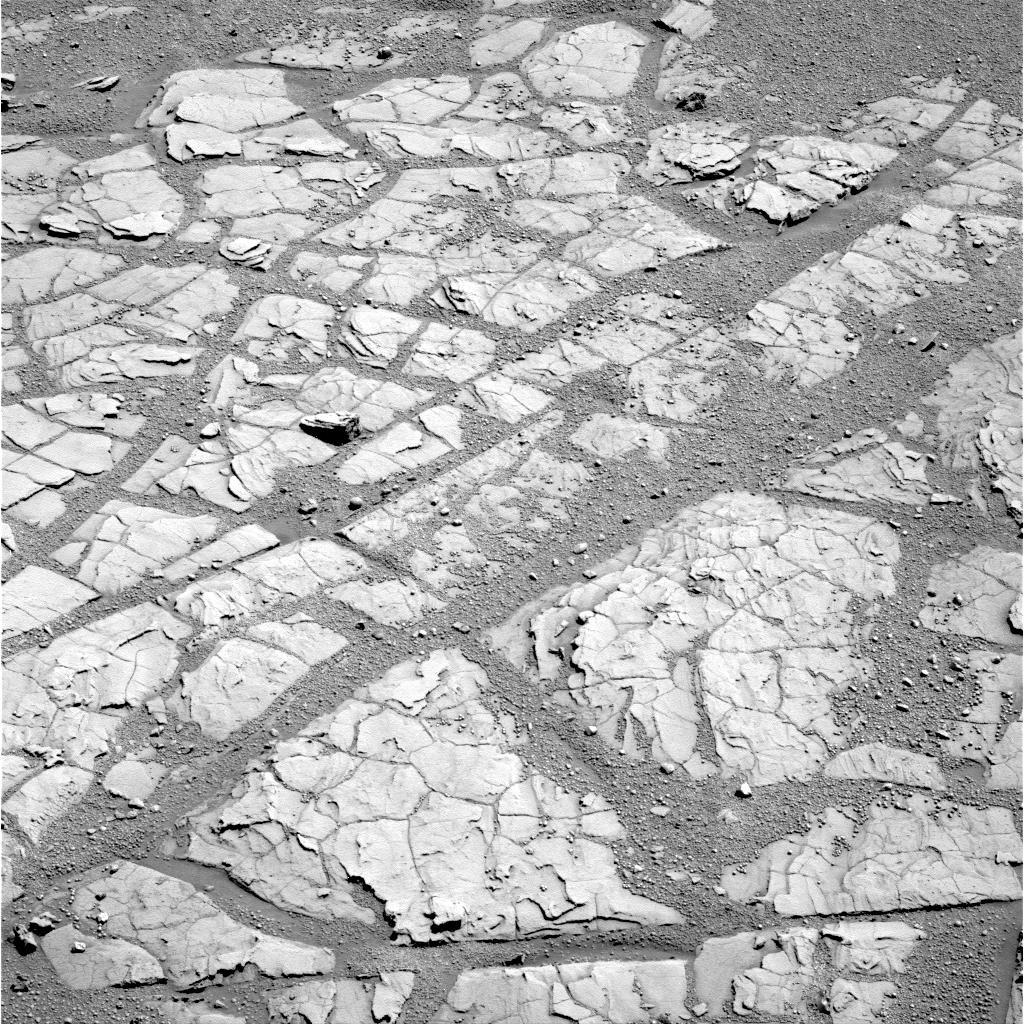
Terrain classes present: Bedrock, Gravel / Sand / Soil, Shadow